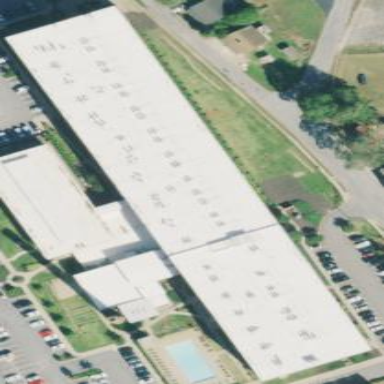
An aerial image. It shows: Industrial building.